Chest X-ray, PA view. Patient: 46 years old, sex M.
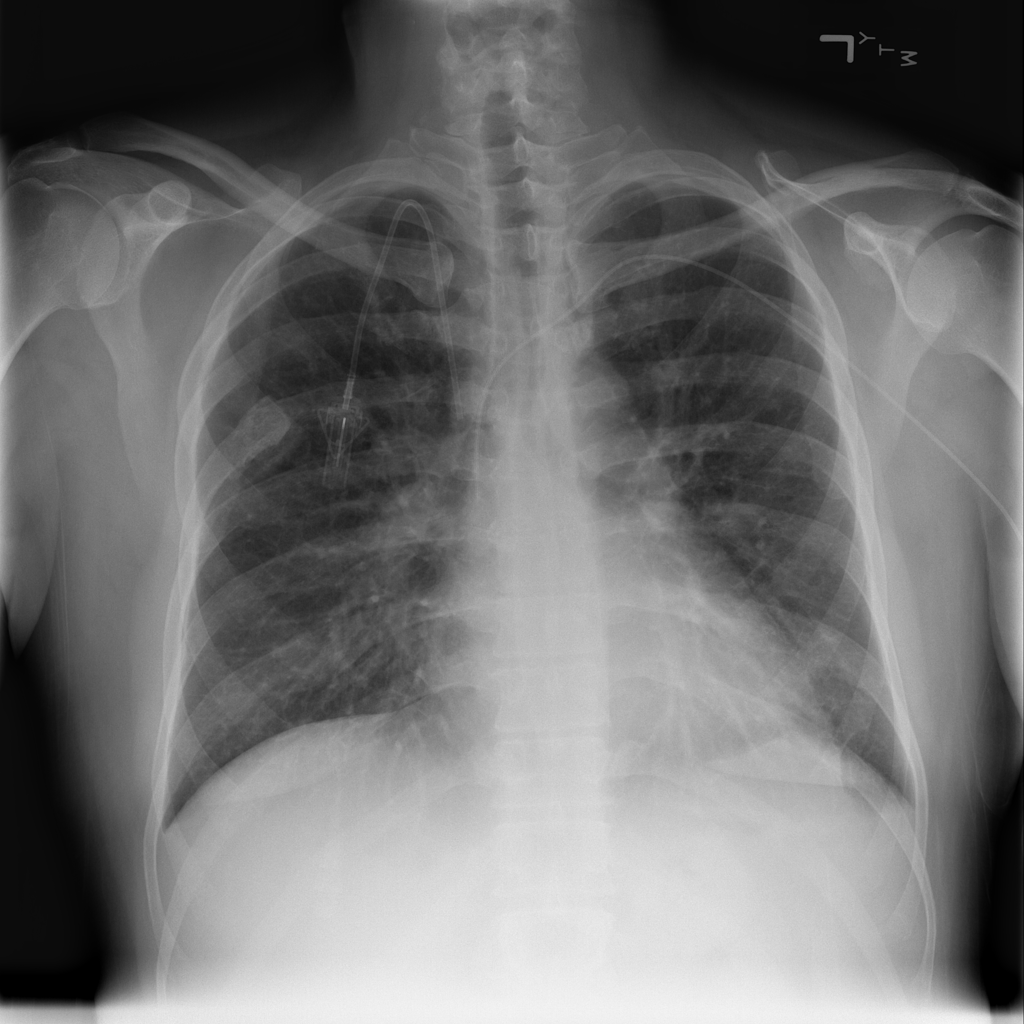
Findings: Infiltration